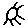
Label: sun